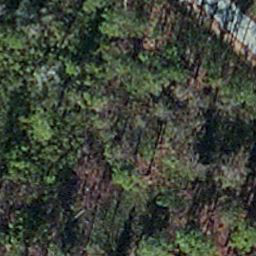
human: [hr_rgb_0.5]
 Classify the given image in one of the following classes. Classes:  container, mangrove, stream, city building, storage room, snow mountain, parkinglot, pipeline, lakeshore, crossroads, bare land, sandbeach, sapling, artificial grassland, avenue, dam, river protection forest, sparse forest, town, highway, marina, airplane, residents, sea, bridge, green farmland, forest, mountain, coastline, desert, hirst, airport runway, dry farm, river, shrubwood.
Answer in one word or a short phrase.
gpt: sapling